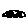
Label: car